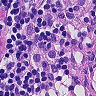
Metastatic tissue present: no